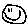
Label: smiley face